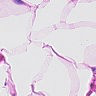
Metastatic tissue present: no